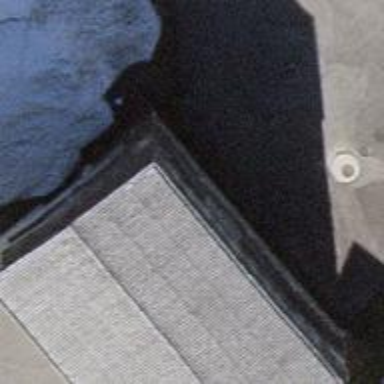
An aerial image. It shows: Garage.